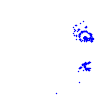
Particle: kaon